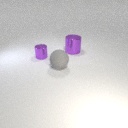
large gray rubber sphere to the right of small purple metal cylinder